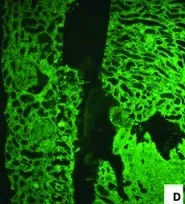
D: Immunofluorescence showing linear kappa light chain in all extracellular and basement membrane material (original magnification x 200).
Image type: pathology (immunostaining)